Question: I come from iOS to the Mac and want to make a simple utility that lives in the menu bar at the top right.
Some "menu bar apps" open a "window" like a speech bubble. The app is in the "window". When you click outside the "window" the "window" closes.
Here is a good looking example from Crashlytics Mac app:

Found this <URL> project but I want to learn more about it and what it is called officially.
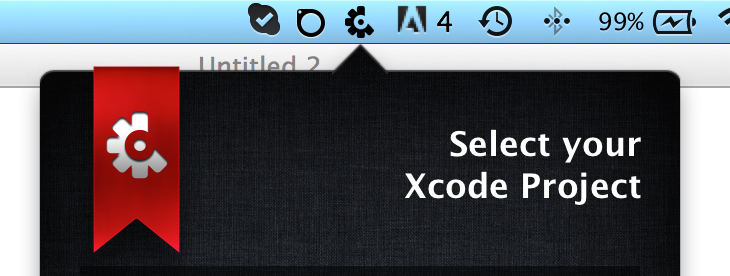
Answer: The OS X <URL>.